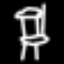
Label: chair